Interaction volume radius: 5 \u00c5
Interaction volume height: 10 \u00c5
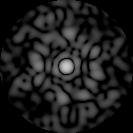
Disorder parameter: 0.8207